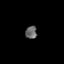
Tissue: lung
Cell type: Epithelial cells
Senescence score: 0.207
Nuclear area (px): 142
Mean DAPI intensity: 103.141